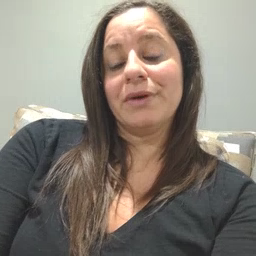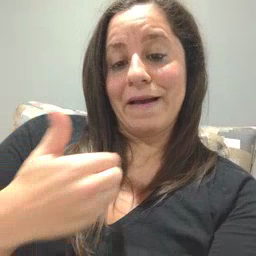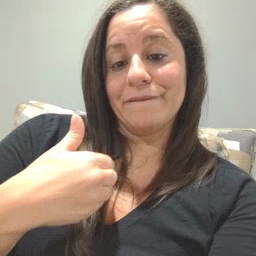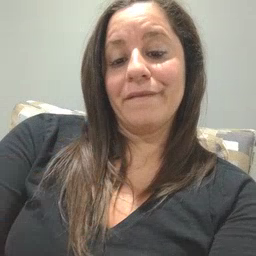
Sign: have